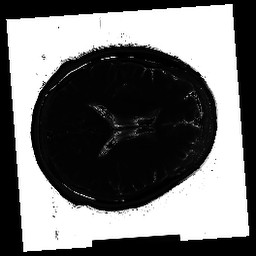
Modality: T2map
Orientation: axial
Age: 55
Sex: female
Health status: ill